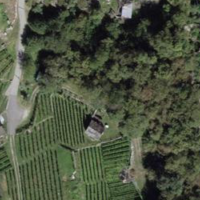
EUNIS habitat code: 41
Species observed at this site:
Humulus lupulus